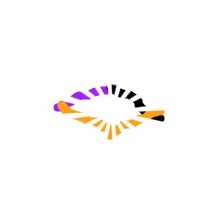
Shape: rhombus